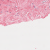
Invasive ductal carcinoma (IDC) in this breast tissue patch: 1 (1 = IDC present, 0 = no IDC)